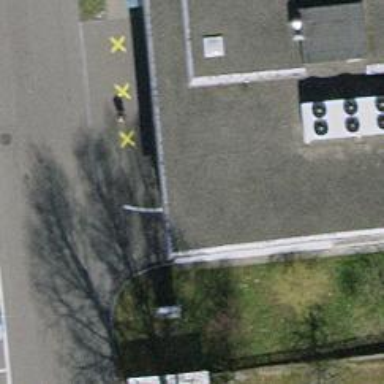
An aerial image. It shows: Parking area.